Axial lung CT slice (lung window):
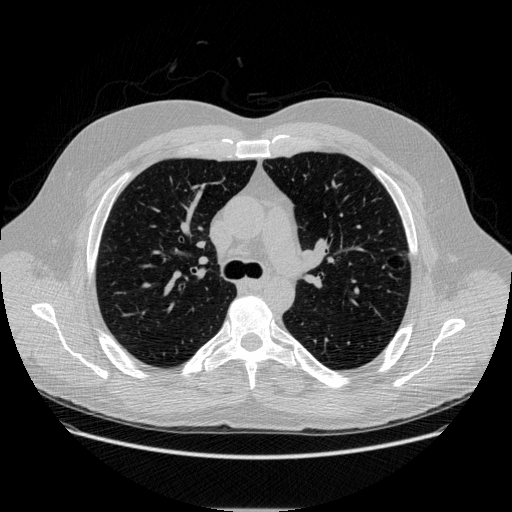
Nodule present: yes
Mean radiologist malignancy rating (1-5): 3